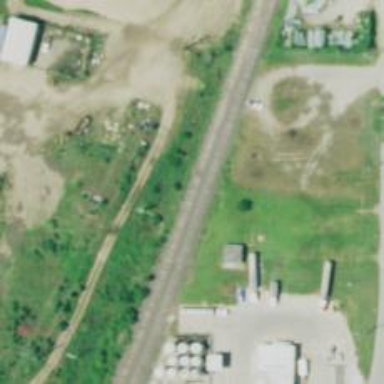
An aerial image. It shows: Railway siding for service.